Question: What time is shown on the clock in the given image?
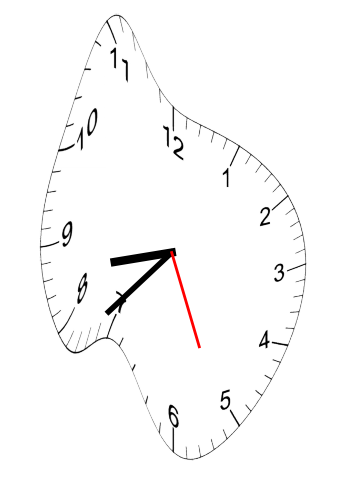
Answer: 08:37:26